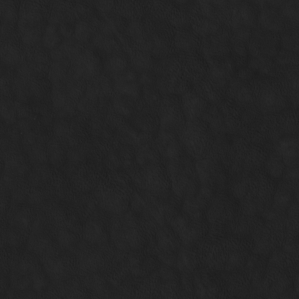
Label: non_frost